Question: I have following function:
'''
def get_denom(n_comp,qs,x,cp,cs):
'''
len(n_comp) = 1 # number of proteins
len(cp) = n_comp # protein concentration
len(qp) = n_comp # protein capacity
len(x) = 3*n_comp + 1 # fit parameters
len(cs) = 1
'''
k = x[0:n_comp]
sigma = x[n_comp:2*n_comp]
z = x[2*n_comp:3*n_comp]
a = (sigma + z)*( k*(qs/cs)**(z-1) )*cp
denom = np.sum(a) + cs
return denom
'''
I compare it against a Fortran implementation (My first Fortran function ever):
'''
subroutine get_denom (qs,x,cp,cs,n_comp,denom)
! Calculates the denominator in the SMA model (Brooks and Cramer 1992)
! The function is called at a specific salt concentration and isotherm point
! I loops over the number of components
implicit none
! declaration of input variables
integer, intent(in) :: n_comp ! number of components
double precision, intent(in) :: cs,qs ! salt concentration, free ligand concentration
double precision, dimension(n_comp), INTENT(IN) ::cp ! protein concentration
double precision, dimension(3*n_comp + 1), INTENT(IN) :: x ! parameters
! declaration of local variables
double precision, dimension(n_comp) :: k,sigma,z
double precision :: a
integer :: i
! declaration of outpur variables
double precision, intent(out) :: denom
k = x(1:n_comp) ! equlibrium constant
sigma = x(n_comp+1:2*n_comp) ! steric hindrance factor
z = x(2*n_comp+1:3*n_comp) ! charge of protein
a = 0.
do i = 1,n_comp
a = a + (sigma(i) + z(i))*(k(i)*(qs/cs)**(z(i)-1.))*cp(i)
end do
denom = a + cs
end subroutine get_denom
'''
I compiled the .f95 file by using:
1) 'f2py -c -m get_denom get_denom.f95 --fcompiler=gfortran'
2) 'f2py -c -m get_denom_vec get_denom.f95 --fcompiler=gfortran --f90flags='-msse2'' (The last option should turn on auto-vectorization)
I test the functions by:
'''
import numpy as np
import get_denom as fort_denom
import get_denom_vec as fort_denom_vec
from matplotlib import pyplot as plt
%matplotlib inline
def get_denom(n_comp,qs,x,cp,cs):
k = x[0:n_comp]
sigma = x[n_comp:2*n_comp]
z = x[2*n_comp:3*n_comp]
# calculates the denominator in Equ 14a - 14c (Brooks & Cramer 1992)
a = (sigma + z)*( k*(qs/cs)**(z-1) )*cp
denom = np.sum(a) + cs
return denom
n_comp = 100
cp = np.tile(1.243,n_comp)
cs = 100.
qs = np.tile(1100.,n_comp)
x= np.random.rand(3*n_comp+1)
denom = np.empty(1)
%timeit get_denom(n_comp,qs,x,cp,cs)
%timeit fort_denom.get_denom(qs,x,cp,cs,n_comp)
%timeit fort_denom_vec.get_denom(qs,x,cp,cs,n_comp)
'''
I added following Cython code:
'''
import cython
# import both numpy and the Cython declarations for numpy
import numpy as np
cimport numpy as np
@cython.boundscheck(False)
@cython.wraparound(False)
def get_denom(int n_comp,np.ndarray[double, ndim=1, mode='c'] qs, np.ndarray[double, ndim=1, mode='c'] x,np.ndarray[double, ndim=1, mode='c'] cp, double cs):
cdef int i
cdef double a
cdef double denom
cdef double[:] k = x[0:n_comp]
cdef double[:] sigma = x[n_comp:2*n_comp]
cdef double[:] z = x[2*n_comp:3*n_comp]
# calculates the denominator in Equ 14a - 14c (Brooks & Cramer 1992)
a = 0.
for i in range(n_comp):
#a += (sigma[i] + z[i])*( pow( k[i]*(qs[i]/cs), (z[i]-1) ) )*cp[i]
a += (sigma[i] + z[i])*( k[i]*(qs[i]/cs)**(z[i]-1) )*cp[i]
denom = a + cs
return denom
'''
EDIT:
Added Numexpr, using one thread:
'''
def get_denom_numexp(n_comp,qs,x,cp,cs):
k = x[0:n_comp]
sigma = x[n_comp:2*n_comp]
z = x[2*n_comp:3*n_comp]
# calculates the denominator in Equ 14a - 14c (Brooks & Cramer 1992)
a = ne.evaluate('(sigma + z)*( k*(qs/cs)**(z-1) )*cp' )
return cs + np.sum(a)
ne.set_num_threads(1) # using just 1 thread
%timeit get_denom_numexp(n_comp,qs,x,cp,cs)
'''
The result is (smaller is better):

Why is is the speed of Fortran getting closer to Numpy with increasing size of the arrays? And how could i speed up Cython? Using pointers?
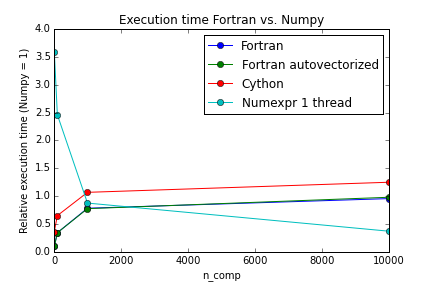
Answer: Sussed It.
OK, finally, we were permitted to install Numpy etc on one of our boxes, and that has allowed what may be a comprehensive explanation of your original post.
The short answer is that your original questions is, in a sense, "the wrong question". In addition, there has been much vexatious abuse and misinformation by one of the contributors, and those errors and fabrications deserve attention, lest anyone make the mistake of believing them, and to their cost.
Also, I have decided to submit this answer as a separate answer, rather than editing my answer of Apr 14, for reasons seen below, and propriety.
Part A: The Answer to the OP
First things first, dealing with the question in the original post: You may recall I could only comment wrt to the Fortran side, since our policies are strict about what software may be installed and where on our machines, and we did not have Python etc to hand (until just now). I had also repeatedly stated that the character of your result was interesting in terms of what we can call its curved character or perhaps "concavity".
In addition, working purely with "relative" results (as you did not post the absolute timings, and I did not have Numpy to hand at the time), I had indicated a few times that some important information may be lurking therein.
That is precisely the case.
First, I wanted to be sure I could reproduce your results, since we don't use Python/F2py normally, it was not obvious what compiler settings etc are implied in your results, so I performed a variety of tests to be sure we are talking apples-to-apples (my Apr 14 answer demonstrated that Debug vs Release/O2 makes a big difference).
Figure 1 shows my Python results for just the three cases of: your original Python/Numpy internal sub-program (call this P, I just cut/pasted your original), your original Do based Fortran s/r you had posted (call this FDo, I just copy/pasted your original, as before), and one of the variations I had suggested earlier relying on Array Sections, and thus requiring Sum() (call this FSAS, created by editing your original FDo). Figure 1 shows the absolute timings via timeit.

Figure 2 shows the relative results based on your relative strategy of dividing by the Python/Numpy (P) timings. Only the two (relative) Fortran variants are shown.

Clearly, those reproduce the character in your original plot, and we may be confident that my tests seem to be consistent with your tests.
Now, your original question was "Why is is the speed of Fortran getting closer to Numpy with increasing size of the arrays?".
In fact, it is not. It is purely an artefact/distortion of relying purely on "relative" timings that may give that impression.
Looking at Figure 1, with the absolute timings, it is clear the Numpy and Fortran are diverging. So, in fact, the Fortran results are moving away from Numpy or vice versa, if you like.
A better question, and one which arose repeatedly in my previous comments, is why are these upward curving in the first place (c.f. linear, for example)? My previous Fortran-only results showed a "mostly" flat relative performance ratio (yellow lines in my Apr 14 chart/answer), and so I had speculated that there was something interesting happening on the Python side and suggested checking that.
One way to show this is with yet a different kind of relative measure. I divided each (absolute) series with its own highest value (i.e. at n_comp = 10k), to see how this "internal relative" performance unfolds (those are referred to as the ??10k values, representing the timings for n_comp = 10,000). Figure 3 shows these results for P, FDo, and FSAS as P/P10k, FDo/FDo10k, and FSAS/FSAS10k. For clarity, the y-axis has a logarithmic scale. It is clear that the Fortran variants preform relatively very much better with decreasing n_comp c.f. the P results (e.g. the red circle annotated section).

Put differently, Fortran is very very (non-linearly) more efficient for decreasing array size. Not sure exactly why Python would do so much worse with decreasing n_comp ... but there it is, and may be an issue with internal overhead/set-up etc., and the differences between interpreters vs compilers etc.
So, it's not that Fortran is "catching up" with Python, quite the opposite, it is continuing to distance itself from Python (see Figure 1). However, the differences in the non-linearities between Python and Fortran with decreasing n_comp produce "relative" timings with apparently counter-intuitive and non-linear character.
Thus, as n_comp increases and each method "stabilises" to a more or less linear mode, the curves flatten to show that their differences are growing linearly, and the relative ratios settle to an approximate constant (ignoring memory contention, smp issues, etc.) ... this is easier to see if n_comp is allowed > 10k, but the yellow line in my Apr 14 answer already show this for the Fortran-only s/r's.
Aside: My preference is to create my own timing routines/functions. timeit seems convenient, but there is much going on inside that "black box". Setting your own loops and structures, and being certain of the properties/resolution of your timing functions is important towards a proper assessment.